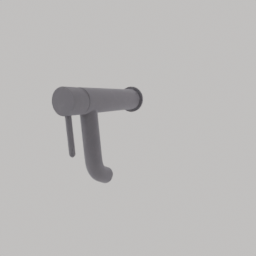
Label: appliances